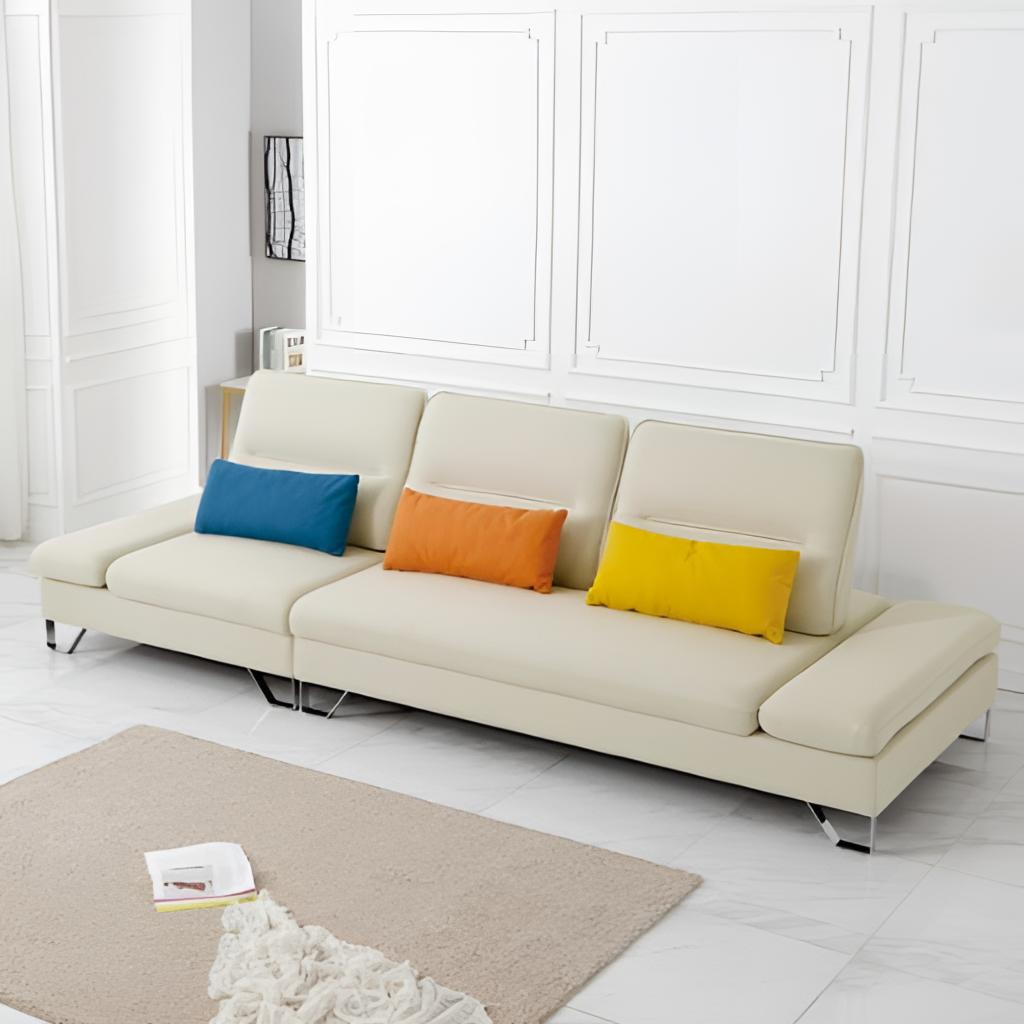
leather sofa, Living room, white panel wallpaper, with geometric pattern, modern, white tile flooring, with large square pattern